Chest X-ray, AP view. Patient: 73 years old, sex F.
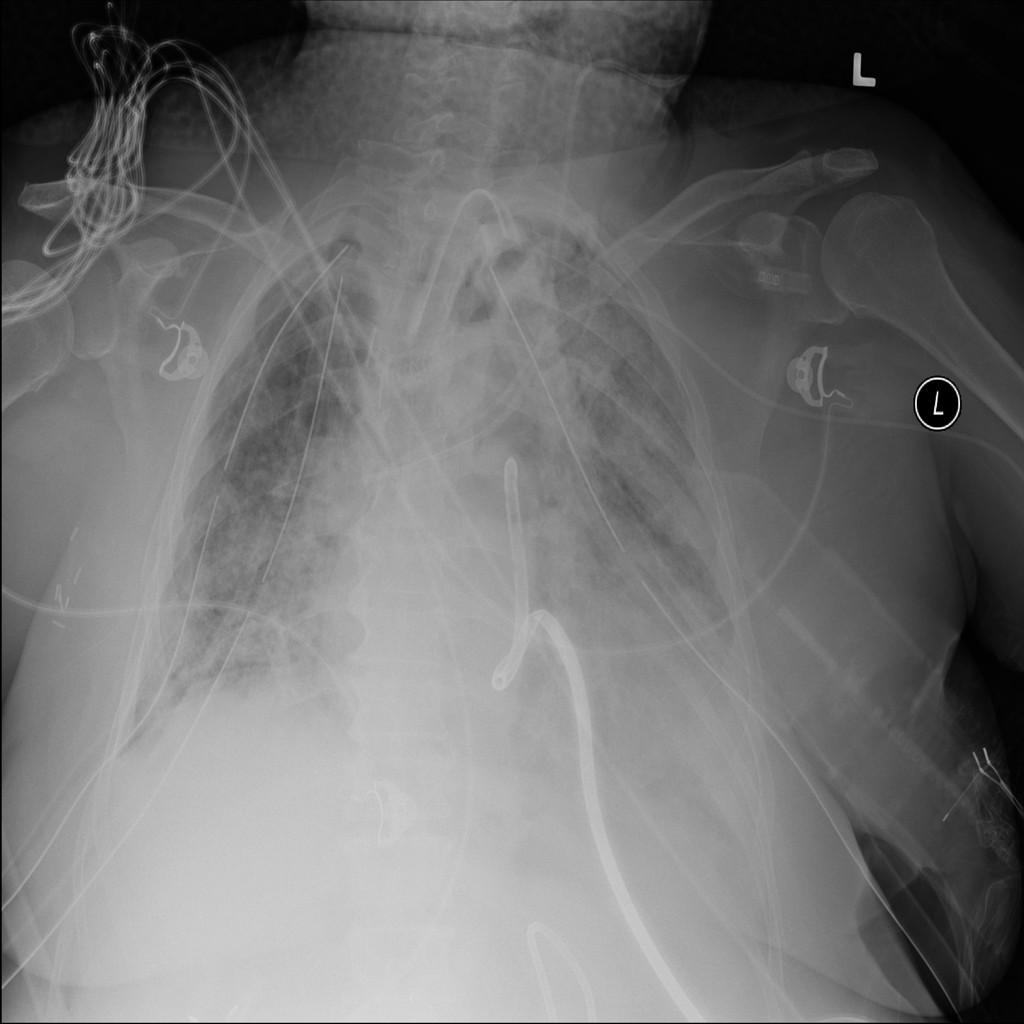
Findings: No Finding